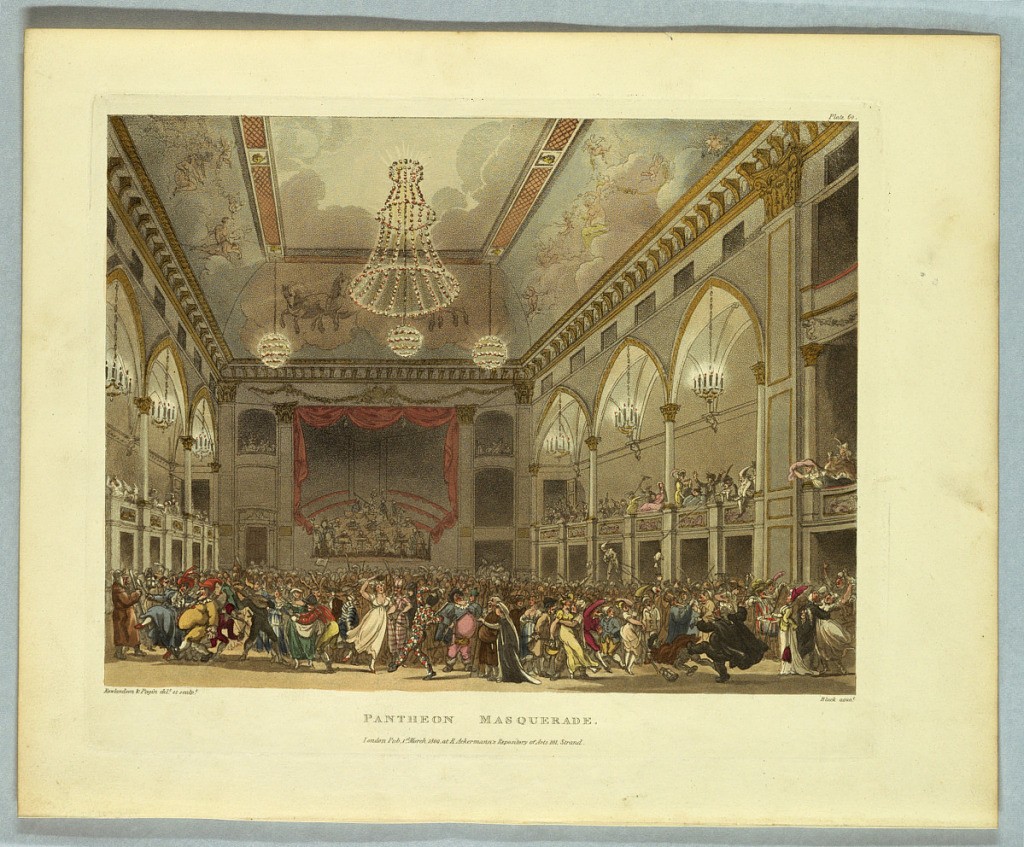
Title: Pantheon Masquerade, from "Ackermann's Repository"
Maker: Thomas Rowlandson, British, 1756–1827
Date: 1809
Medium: Aquatint, brush and watercolor on paper
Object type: Print
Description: Ballroom, orchestra center rear, on a stage. Balconies and floor crowded with people in bright costumes. Title, artists', and publisher's names below.